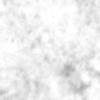
Label: no_change